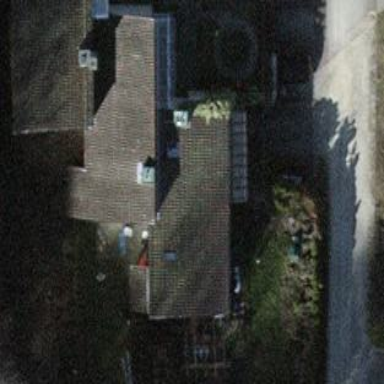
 while the building exterior is in cornsilk shade."